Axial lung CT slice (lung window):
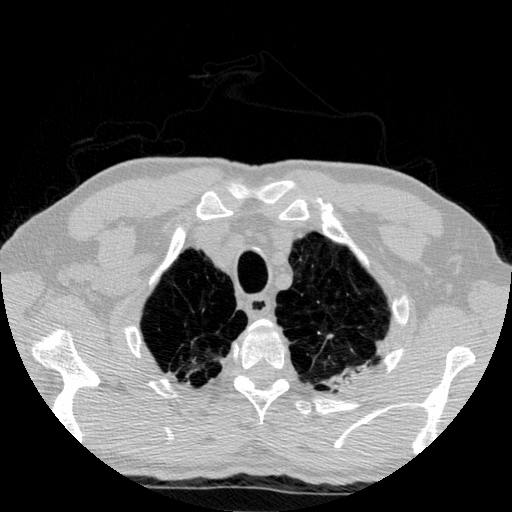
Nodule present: no